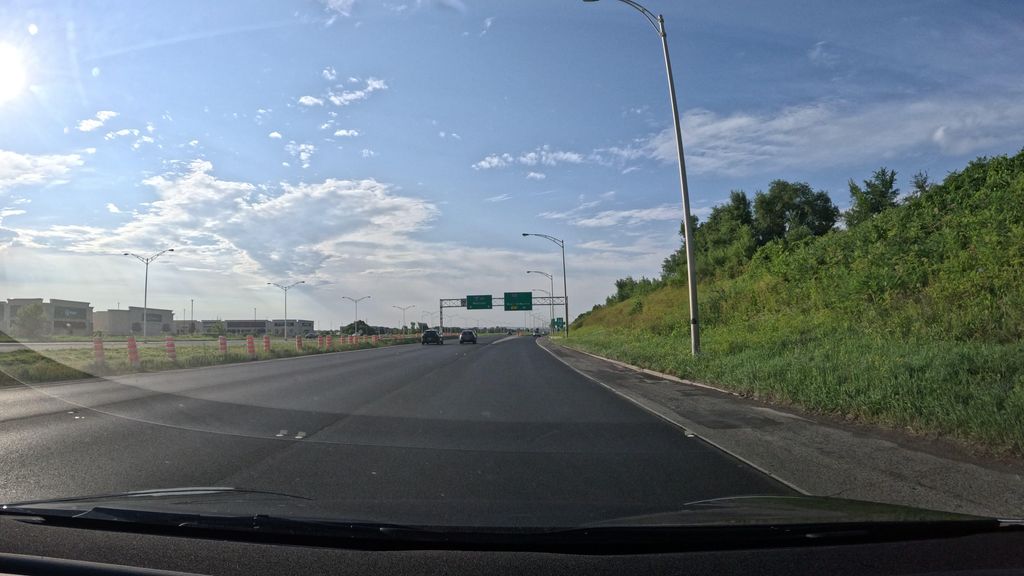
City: montreal